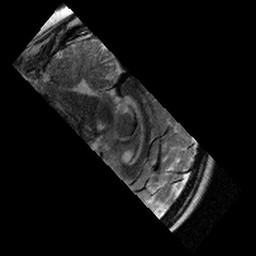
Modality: T2w
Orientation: sagittal
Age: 10
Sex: female
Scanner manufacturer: siemens
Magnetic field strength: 3 T
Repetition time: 9.23 s
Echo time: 0.067 s